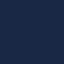
Land use / land cover class: SeaLake